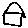
Label: house